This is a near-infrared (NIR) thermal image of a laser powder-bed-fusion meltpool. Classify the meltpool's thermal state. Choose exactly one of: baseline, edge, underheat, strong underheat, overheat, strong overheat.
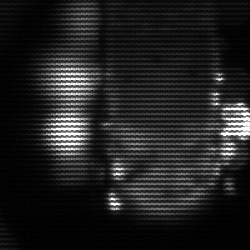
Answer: strong underheat